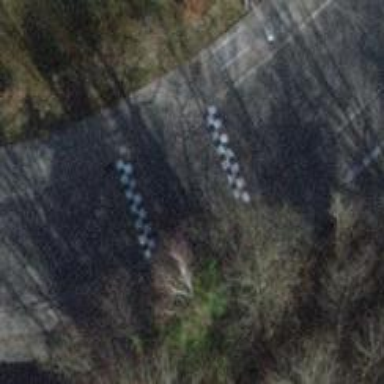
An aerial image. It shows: Table-style traffic calming feature.